Field crop: tomato
Growth stage: 1
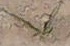
Species: cyperus